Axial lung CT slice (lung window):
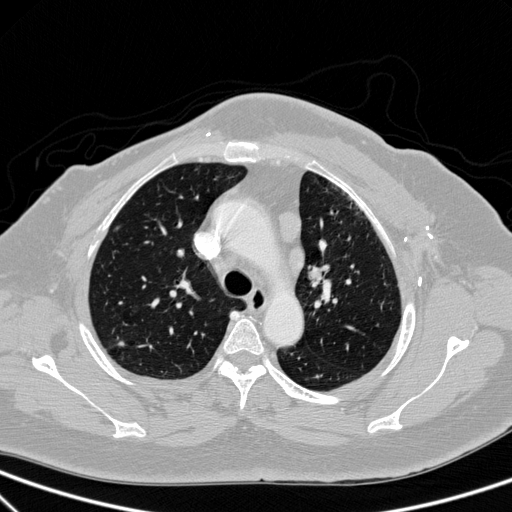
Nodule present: yes
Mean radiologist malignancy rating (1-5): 3.5